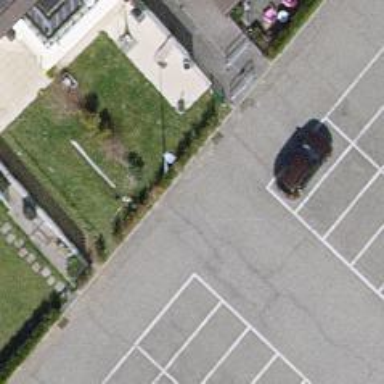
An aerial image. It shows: Parking aisle designated as service road.